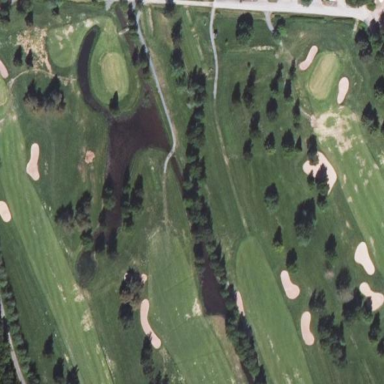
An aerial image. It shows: Water hazard on golf course. The hazard is natural water feature.